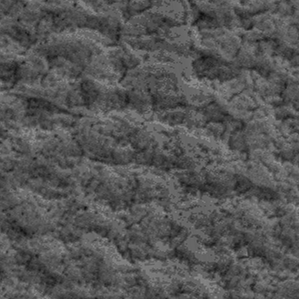
Label: frost